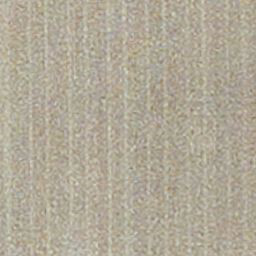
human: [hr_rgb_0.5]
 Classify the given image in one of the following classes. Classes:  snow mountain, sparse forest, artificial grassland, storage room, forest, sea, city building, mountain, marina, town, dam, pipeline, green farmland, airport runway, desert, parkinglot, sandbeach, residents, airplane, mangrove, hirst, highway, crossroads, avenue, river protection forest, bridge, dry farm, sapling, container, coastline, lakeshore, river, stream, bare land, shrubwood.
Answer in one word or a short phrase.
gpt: dry farm